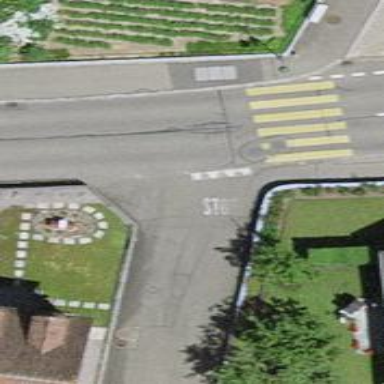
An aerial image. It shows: Uncontrolled zebra crossing on the road.